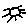
Label: sun